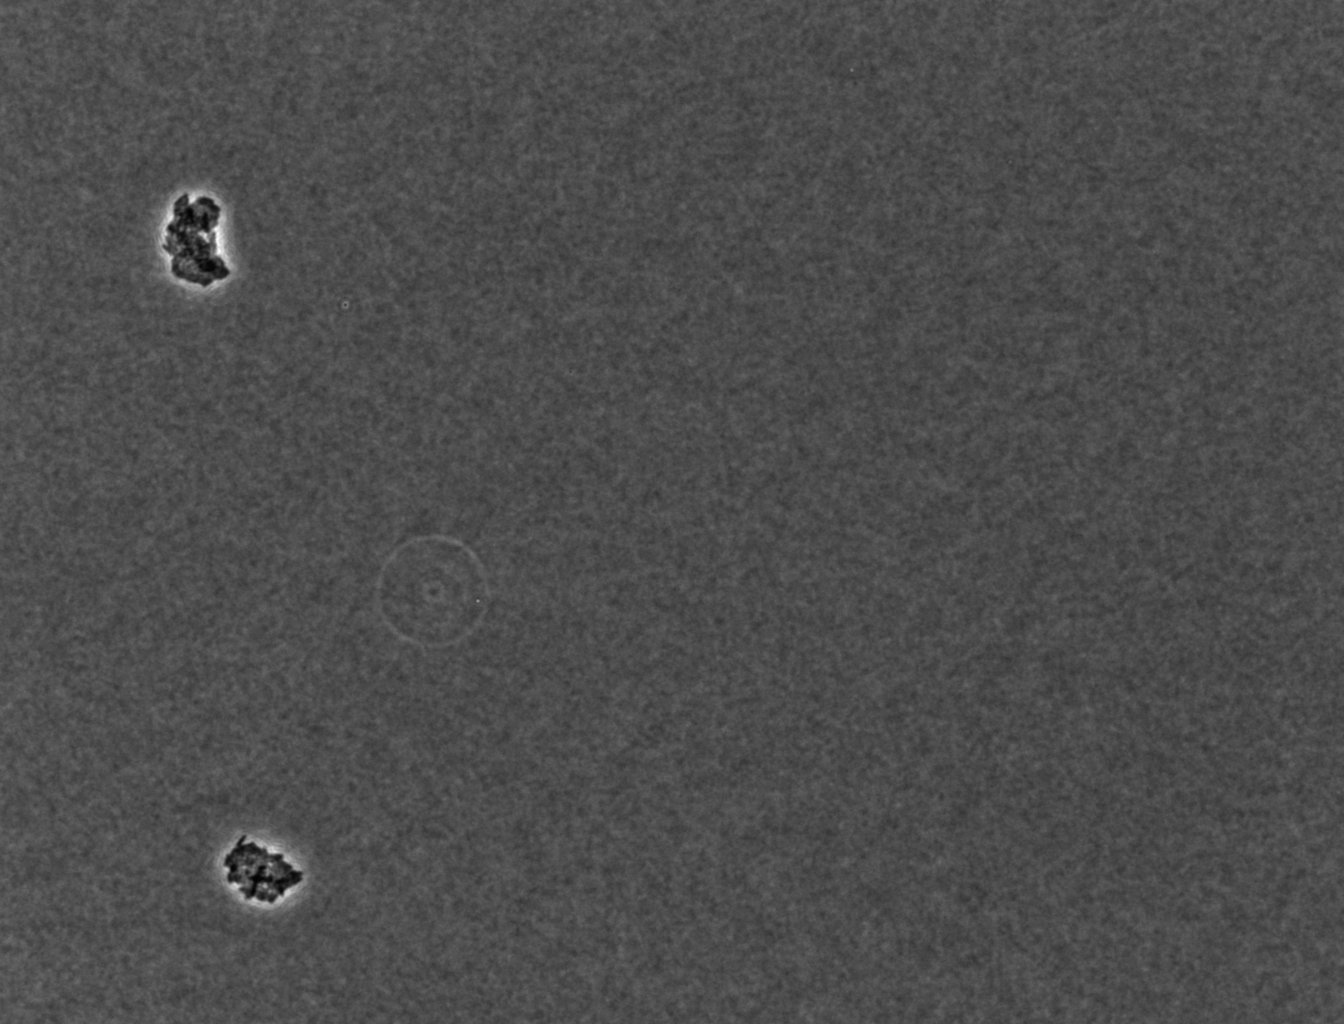
Phase contrast microscopy, 20x objective, 3 h incubation